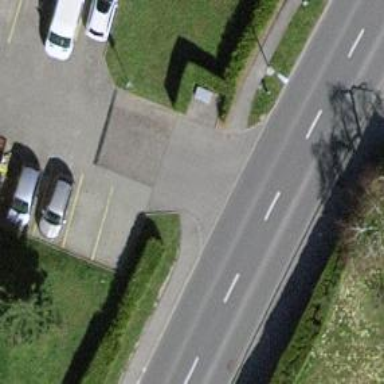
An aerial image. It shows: Asphalt parking aisle along service road.